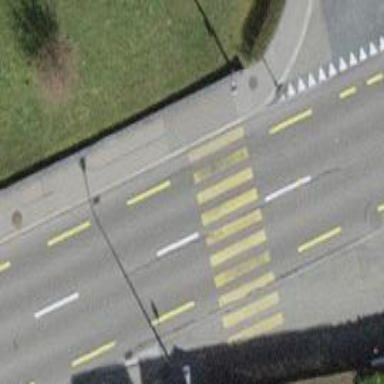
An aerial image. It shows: Uncontrolled crossing on the road.